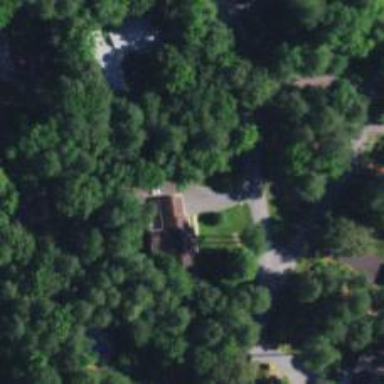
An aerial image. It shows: Driveway leading to service road.